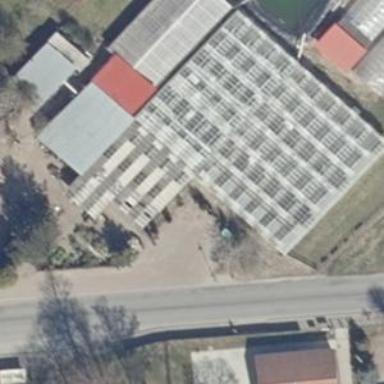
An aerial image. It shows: Greenhouse.